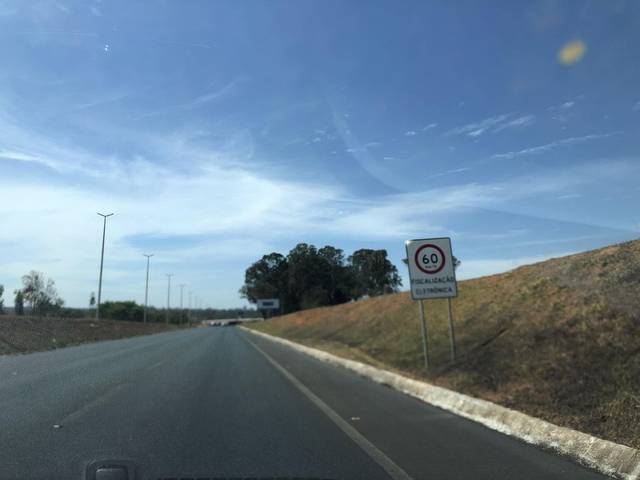
Region: Brazil
Coordinates: -15.862, -47.938